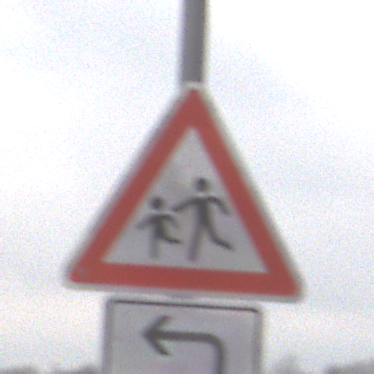
Verkehrszeichen: KinderRechts
Zusatzzeichen unten: RichtungsangabeDurchPfeile2
Umgebung: Outdoor, RoadRail
Tageszeit: Midday
Wetter: Overcast
Licht: Natural
Jahreszeit: NotSpecified
Kontrast: LowContrast